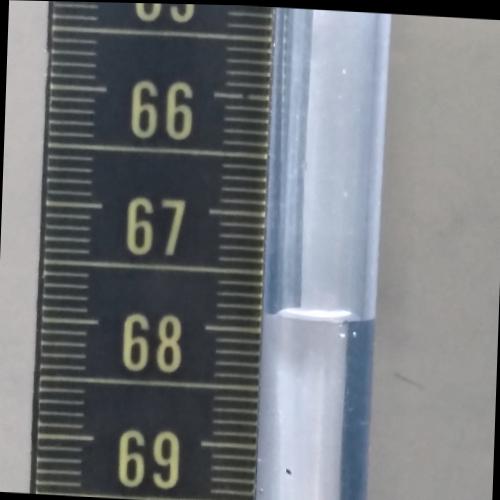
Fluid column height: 67.9 cm